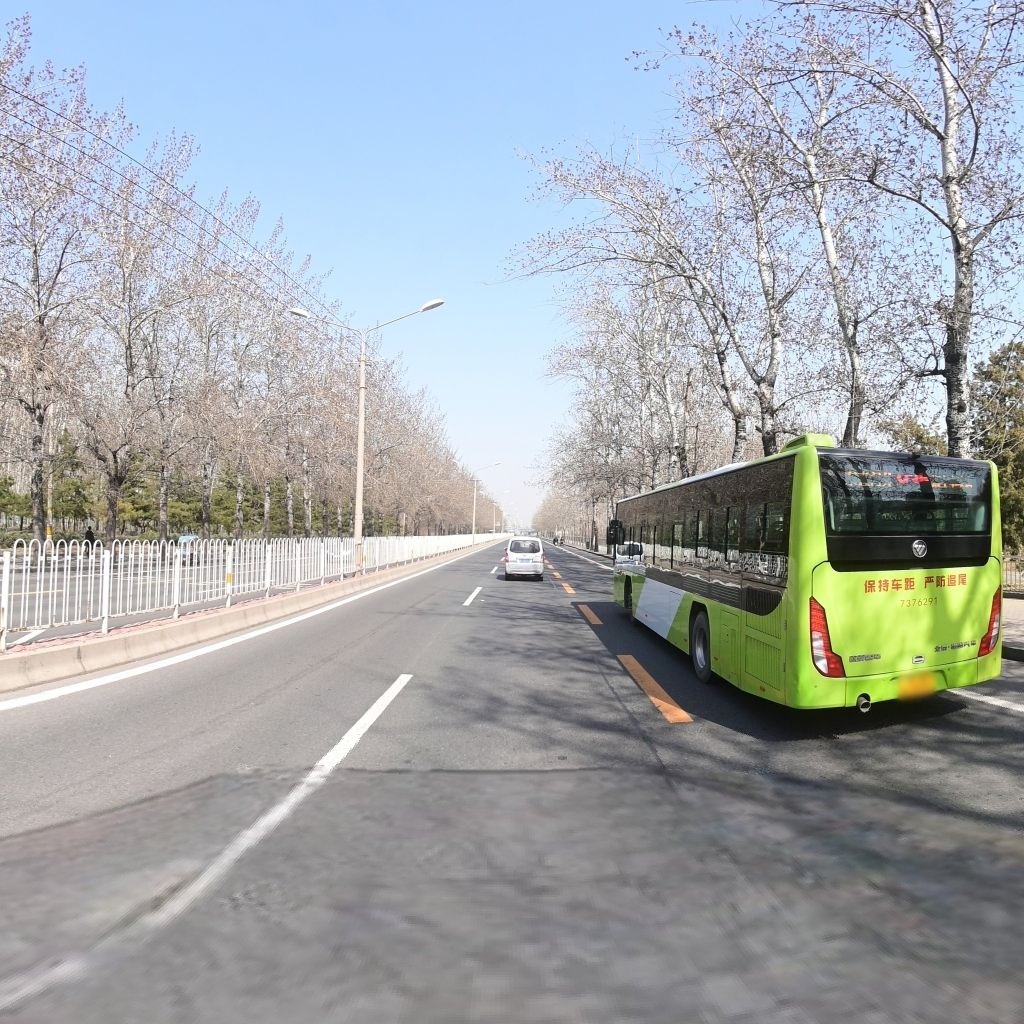
Region: Chaoyang
Road damage annotations: longitudinal patch, longitudinal patch